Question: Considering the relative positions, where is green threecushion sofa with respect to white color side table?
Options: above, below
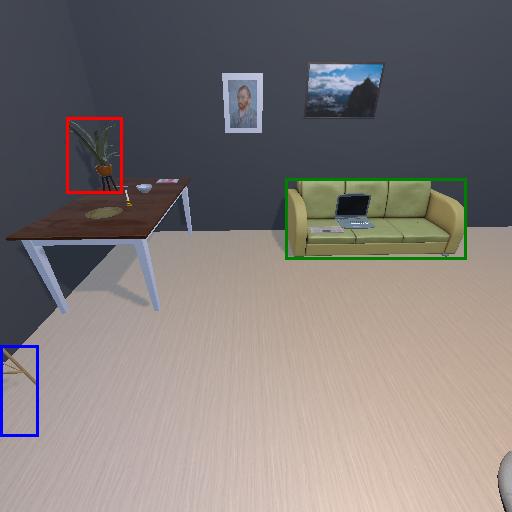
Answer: above